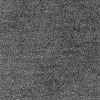
Atmospheric dust classification: dusty